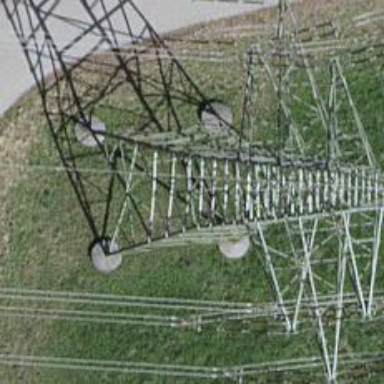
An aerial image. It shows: Power line is depicted.